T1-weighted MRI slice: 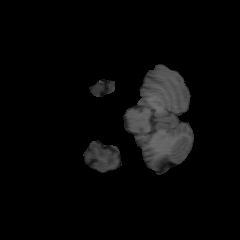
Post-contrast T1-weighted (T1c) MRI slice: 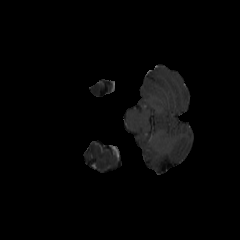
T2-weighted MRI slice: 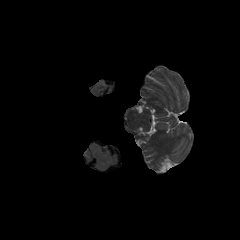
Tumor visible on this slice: no